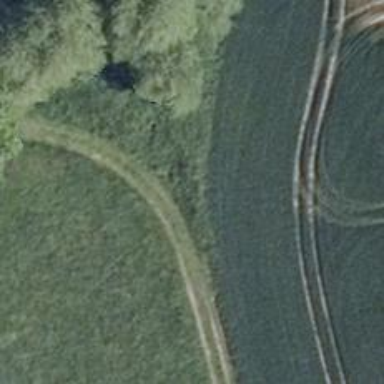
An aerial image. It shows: Grass track with grade5 tracktype.